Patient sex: M
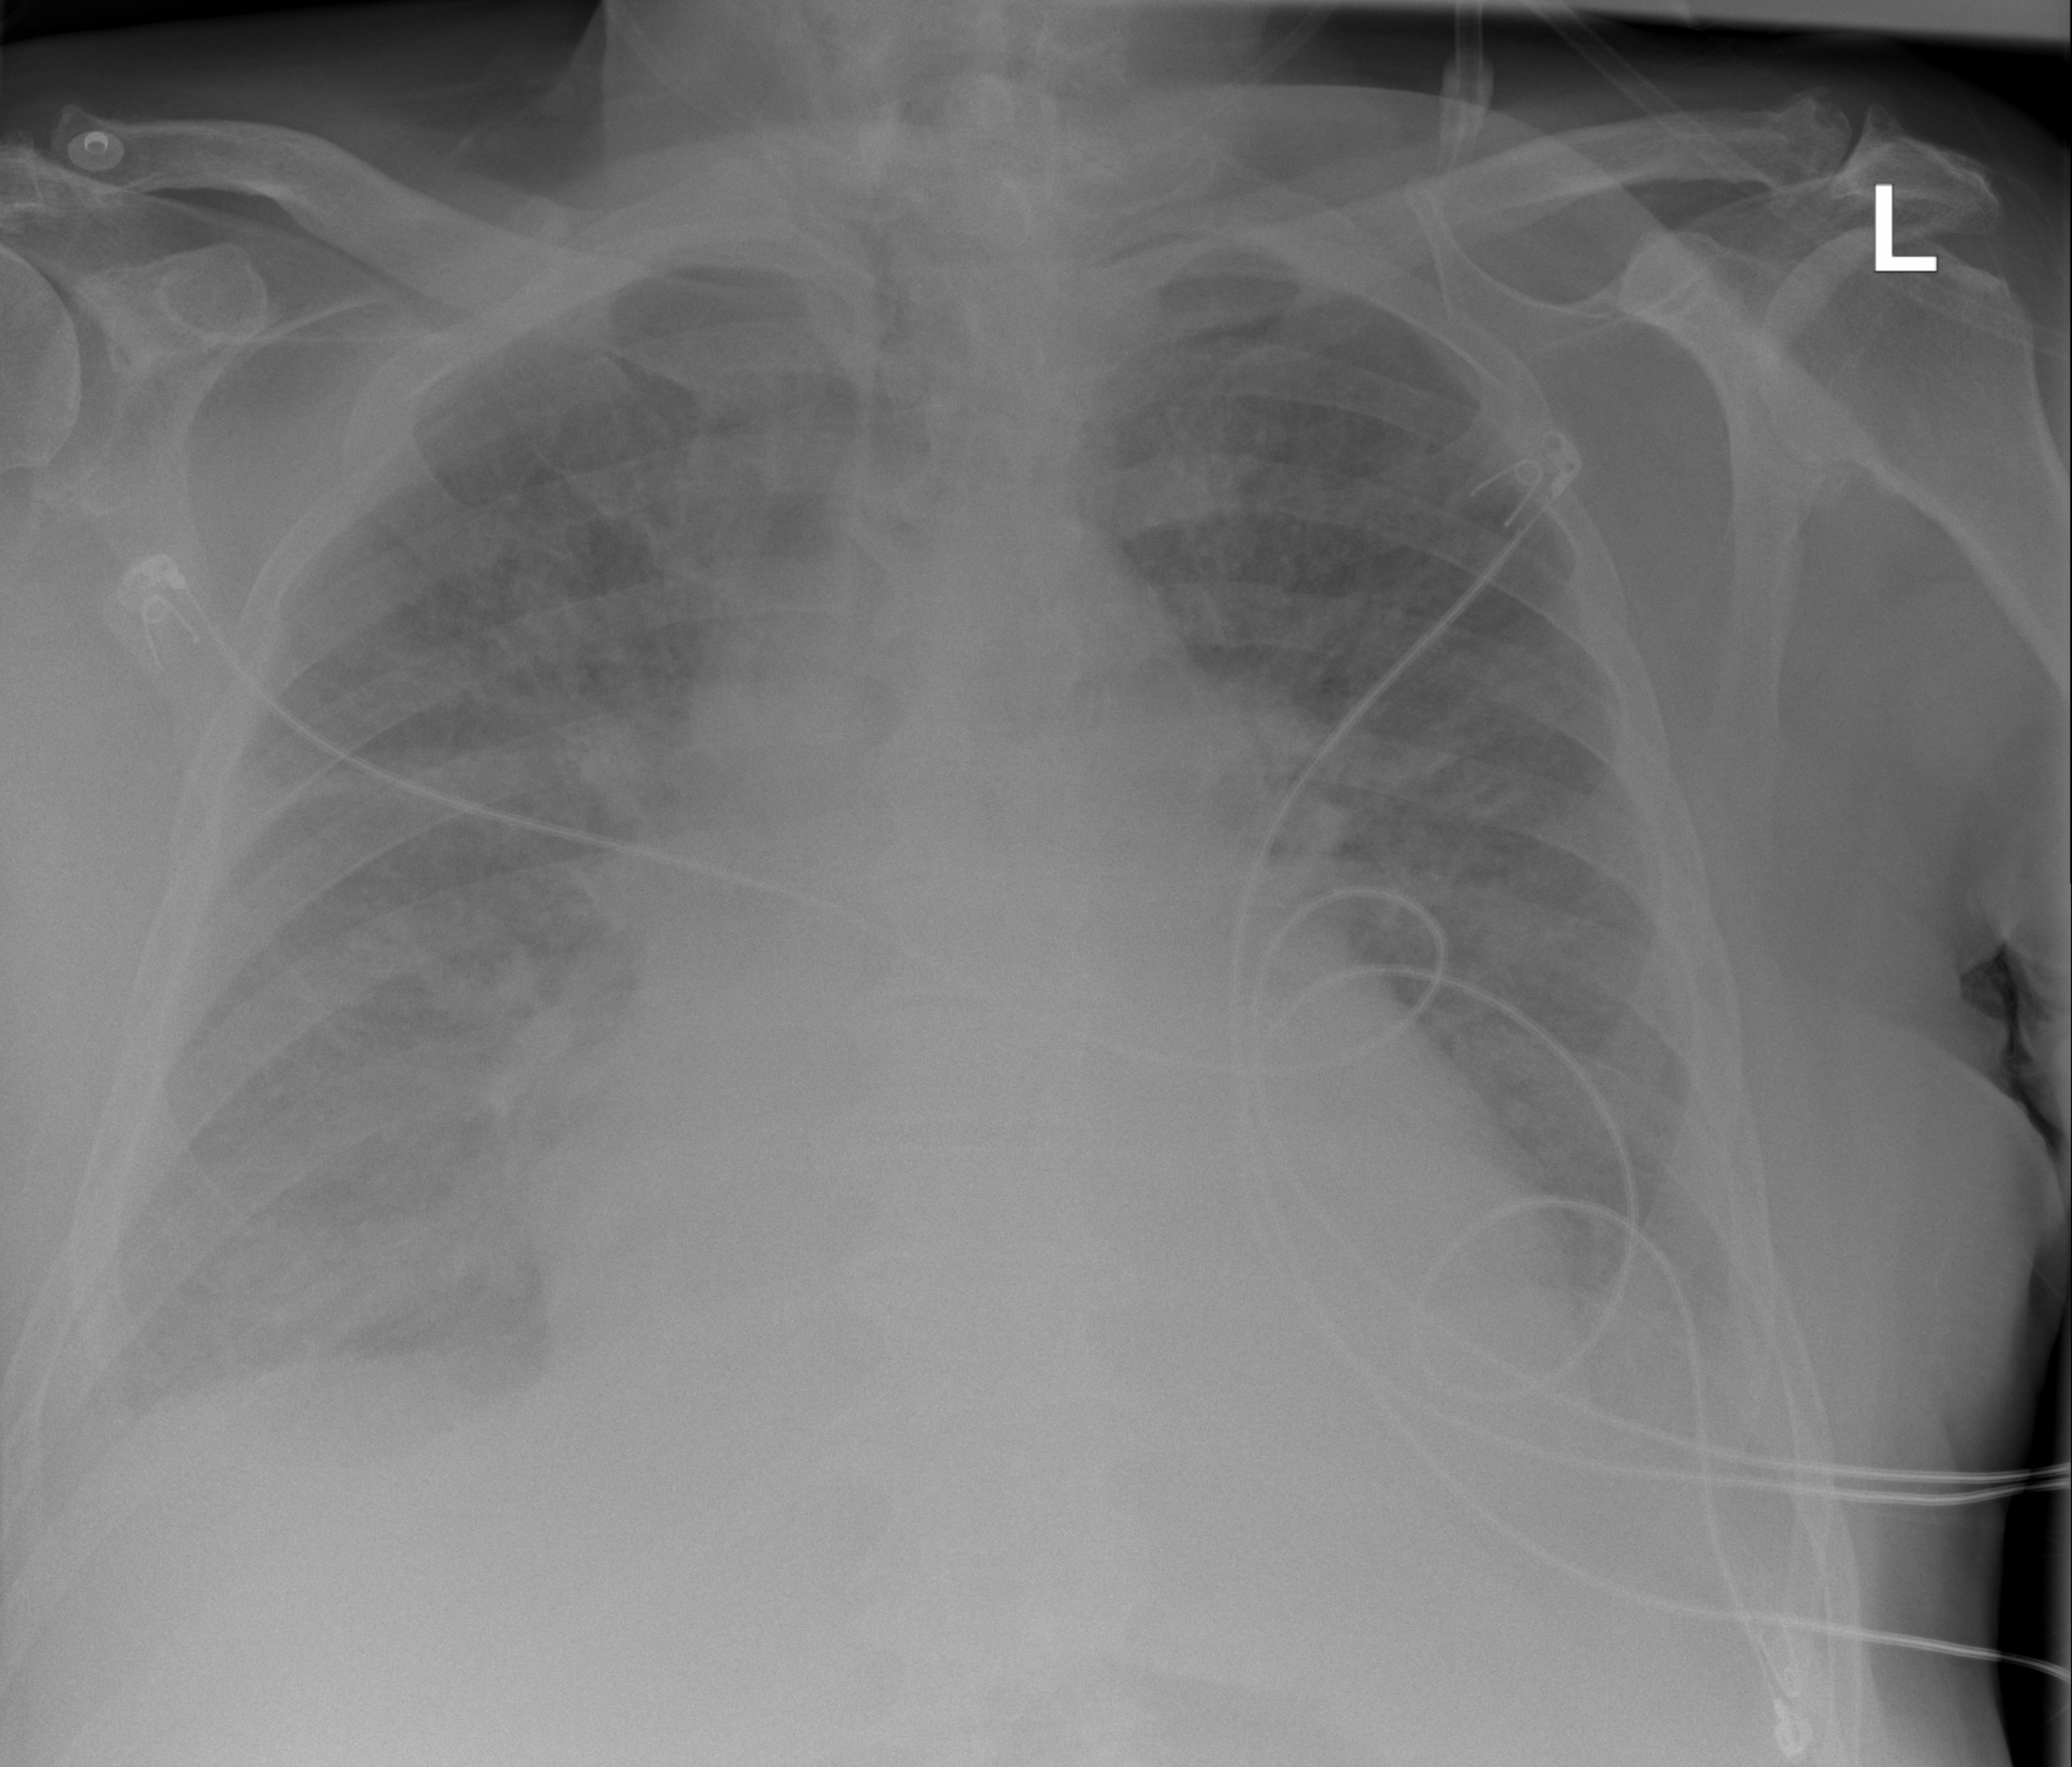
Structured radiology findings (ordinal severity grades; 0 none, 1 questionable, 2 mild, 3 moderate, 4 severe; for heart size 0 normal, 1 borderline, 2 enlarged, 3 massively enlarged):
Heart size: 2
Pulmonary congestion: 3
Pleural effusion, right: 2
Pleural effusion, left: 2
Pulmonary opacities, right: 2
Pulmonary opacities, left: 2
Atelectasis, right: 2
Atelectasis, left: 2